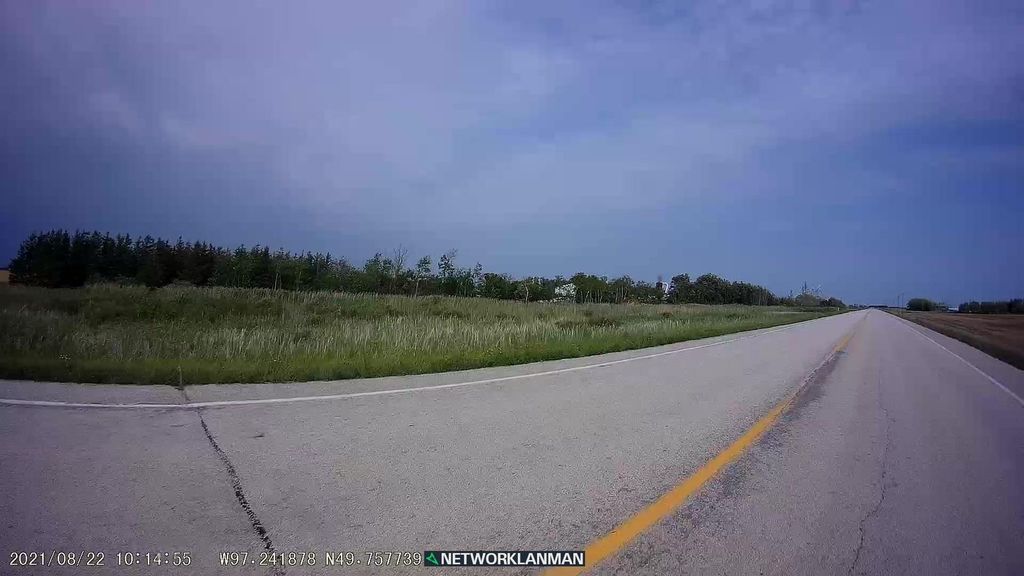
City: winnipeg